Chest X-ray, AP view. Patient: 64 years old, sex M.
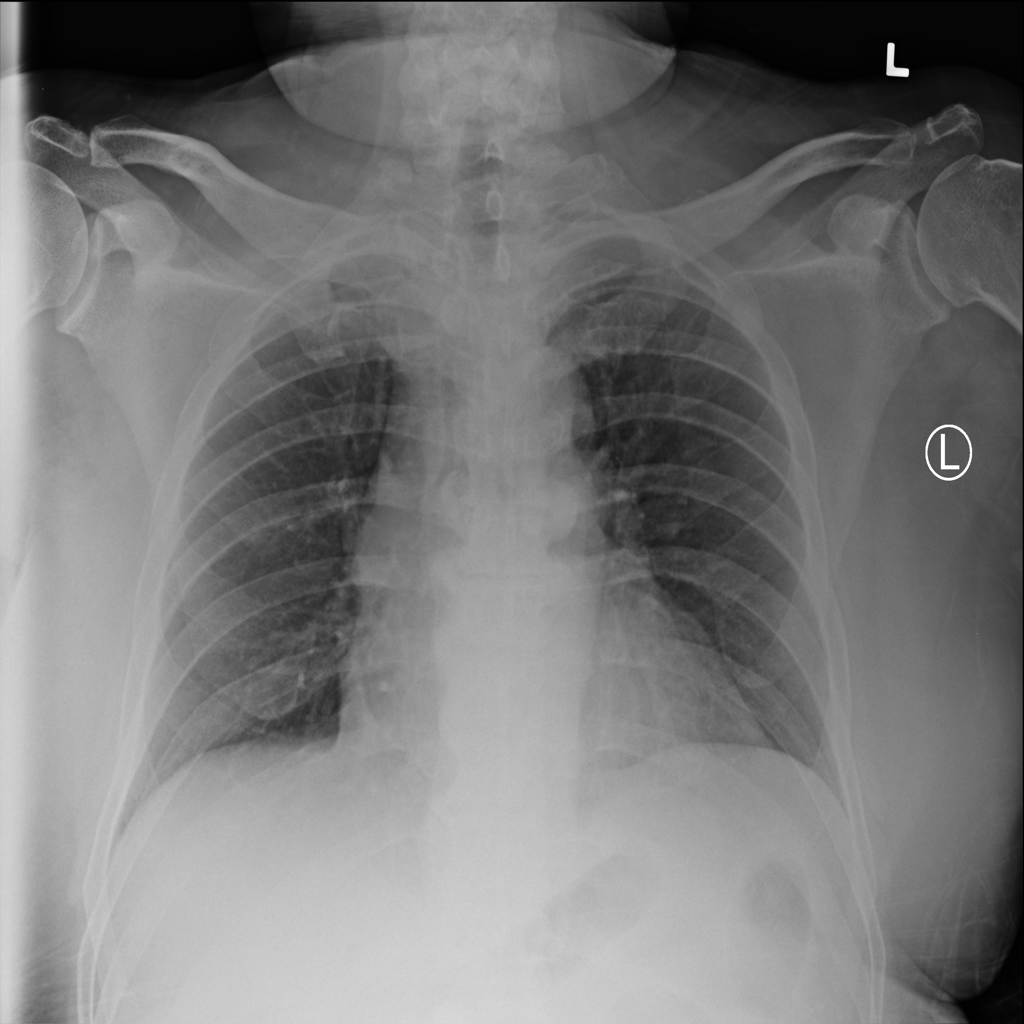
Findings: No Finding